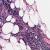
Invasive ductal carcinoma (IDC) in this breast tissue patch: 1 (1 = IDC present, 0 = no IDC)